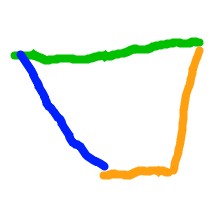
Shape: trapezoid